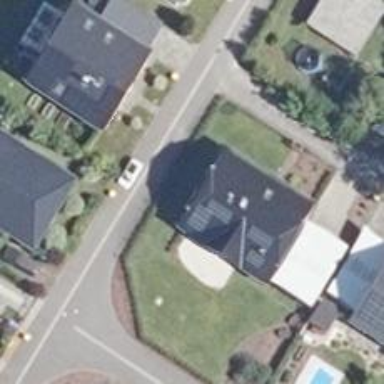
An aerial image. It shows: House with half-hipped roof shape.